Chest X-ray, PA view. Patient: 58 years old, sex F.
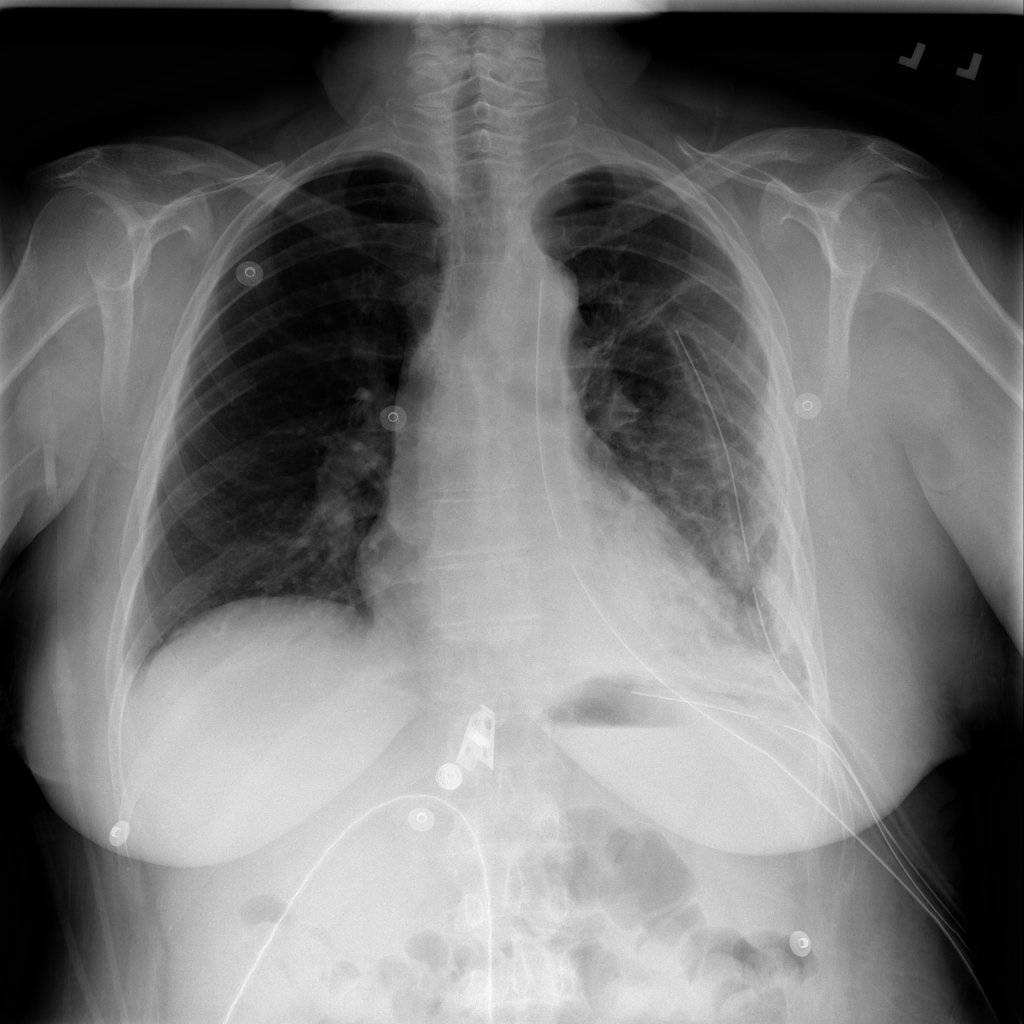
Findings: Infiltration